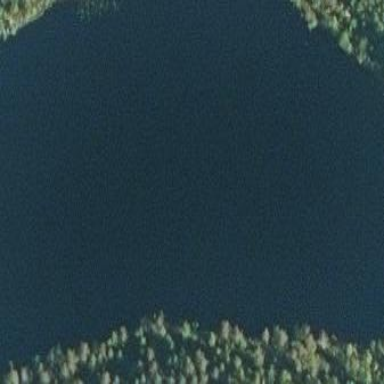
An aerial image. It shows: Serene pond surrounded by nature.